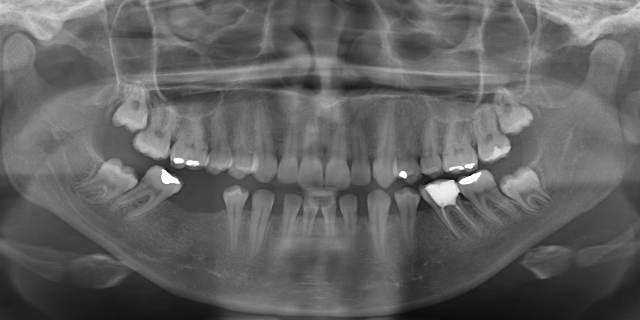
adult